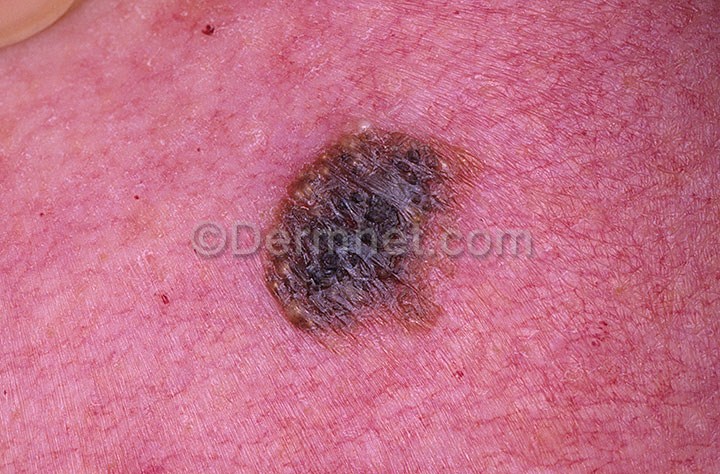
Disease: Seborrheic Keratoses and other Benign Tumors